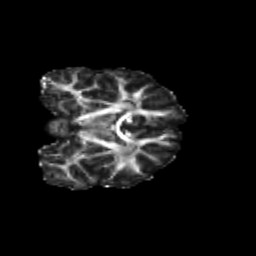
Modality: FA
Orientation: coronal
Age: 8
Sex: male
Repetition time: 9.512 s
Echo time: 0.089 s